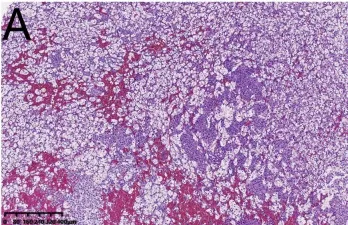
With corresponding H&E section , confirming lesions originated of breast. Bar = 400 mum.
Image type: pathology (h&e)